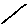
Label: line